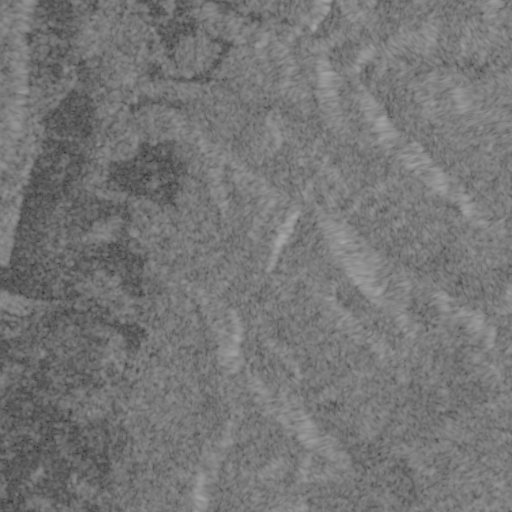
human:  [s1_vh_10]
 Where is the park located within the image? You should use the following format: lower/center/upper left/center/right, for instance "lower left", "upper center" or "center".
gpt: The park is located in the upper left of the image.
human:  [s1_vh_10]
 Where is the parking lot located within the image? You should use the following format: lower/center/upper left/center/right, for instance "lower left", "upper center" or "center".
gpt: The parking lot is located in the upper left of the image.
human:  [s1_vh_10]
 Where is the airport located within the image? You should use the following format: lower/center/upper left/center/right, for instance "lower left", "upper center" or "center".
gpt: There is no airport in the image.

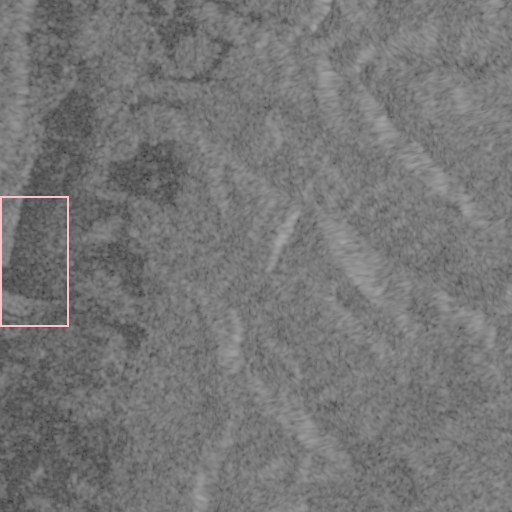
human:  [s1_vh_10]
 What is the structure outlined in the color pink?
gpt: The structure outlined in pink is a crop field.
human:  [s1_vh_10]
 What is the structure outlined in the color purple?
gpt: There is no purple outline.